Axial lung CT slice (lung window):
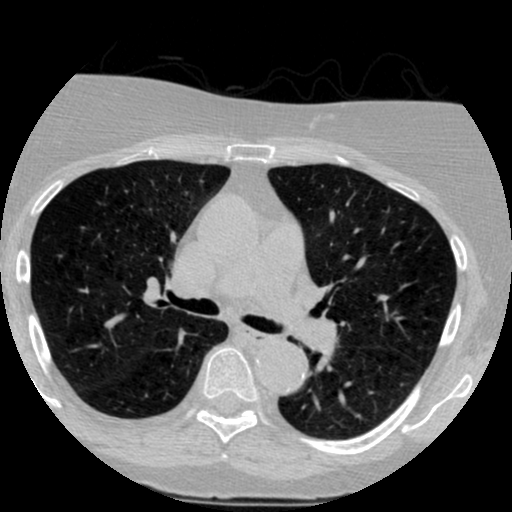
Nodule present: no